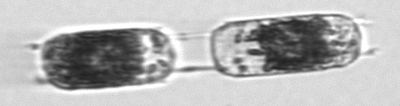
Label: Hemiaulus